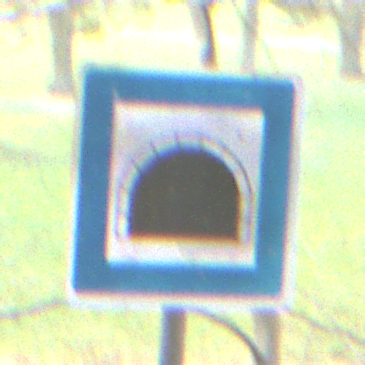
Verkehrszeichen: Tunnel
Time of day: MorningAfternoon
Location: Outdoor (Nature)
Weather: PartlyCloudy
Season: NotSpecified
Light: Natural